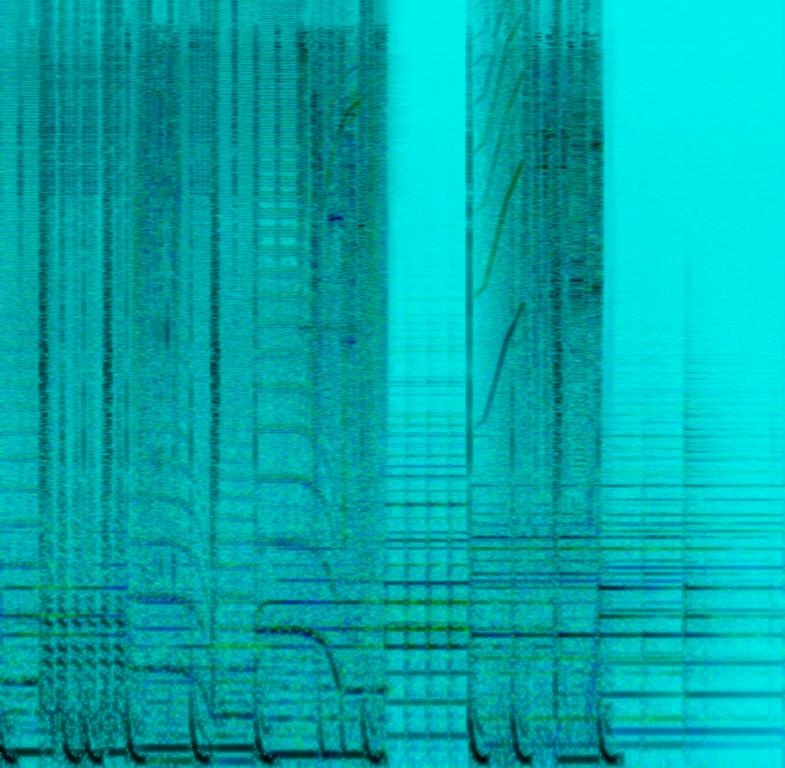
This is a hip-hop music piece. There is a crisp synth sound playing the melody. The piece has a strong bass sound. There is a melodic pad with beat repeat effect that uses a piano sample. The rhythmic background is provided by a loud electronic drum beat. The piece is energetic and modern sounding. It could be used in the soundtrack of a sci-fi movie where there is a lot of action going on.